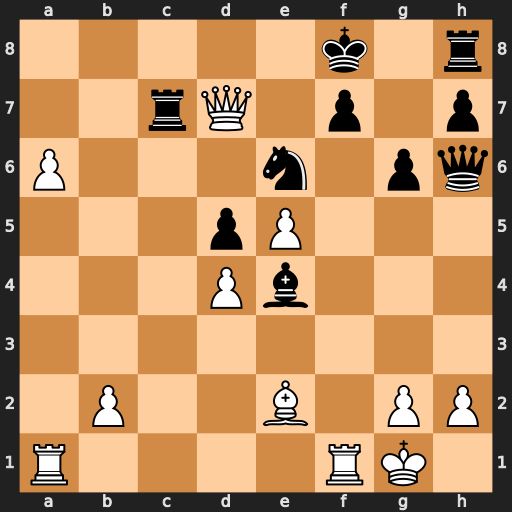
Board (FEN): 5k1r/2rQ1p1p/P3n1pq/3pP3/3Pb3/8/1P2B1PP/R4RK1
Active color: w
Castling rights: -
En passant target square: -
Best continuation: Rxf7+ Kg8 Qe8+